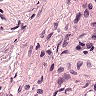
Metastatic tissue present: no